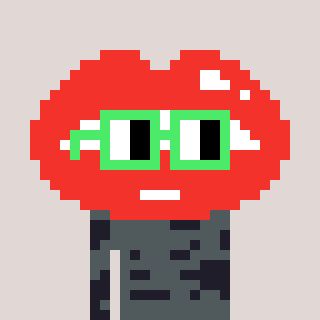
a pixel art character with square light green glasses, a lips-shaped head and a grayscale-colored body on a warm background